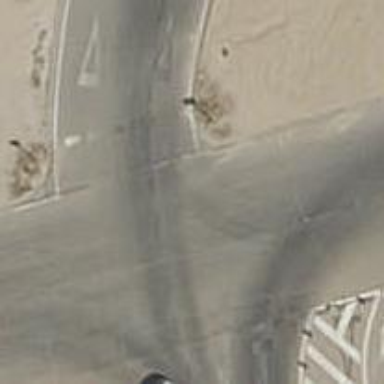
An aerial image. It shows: Residential road with asphalt surface and no sidewalk.